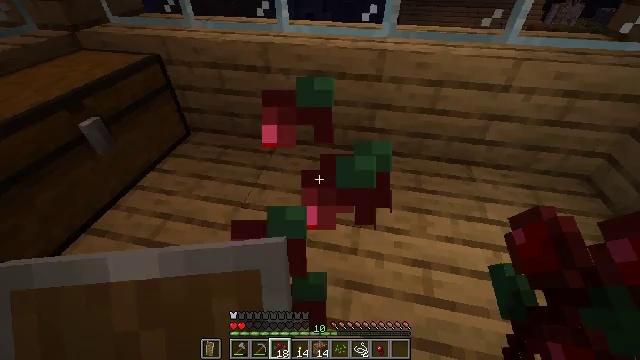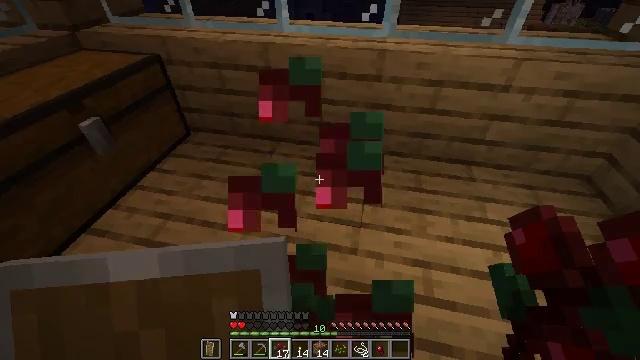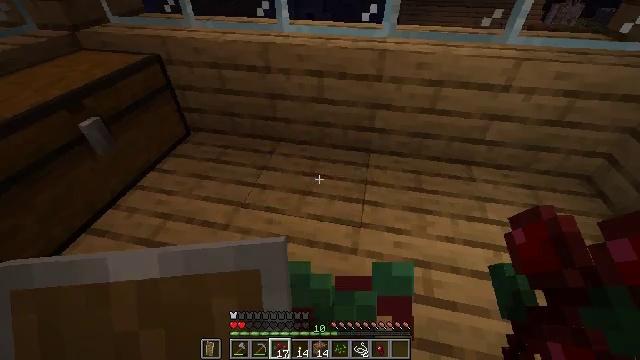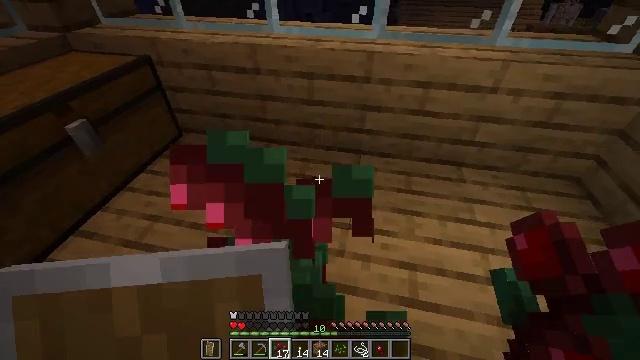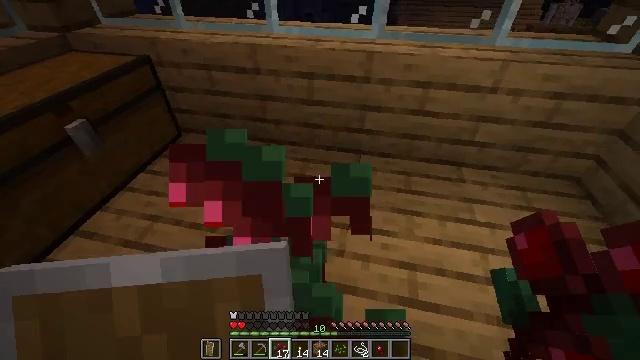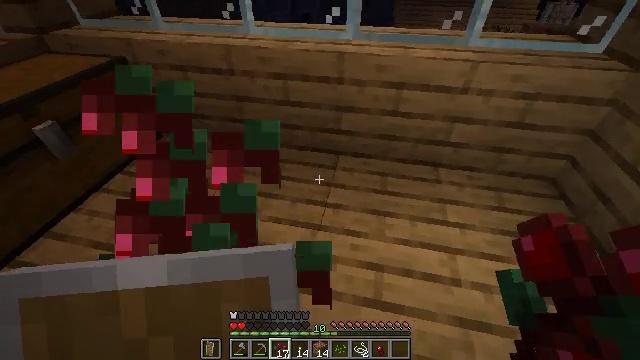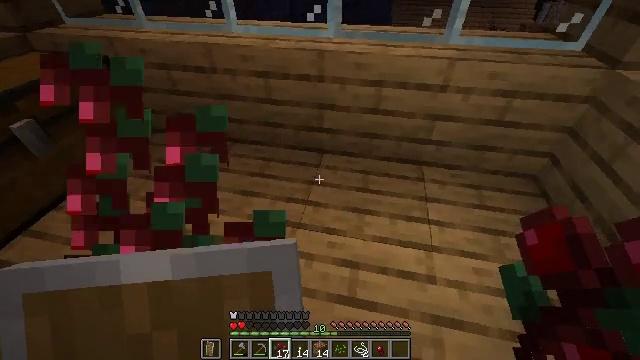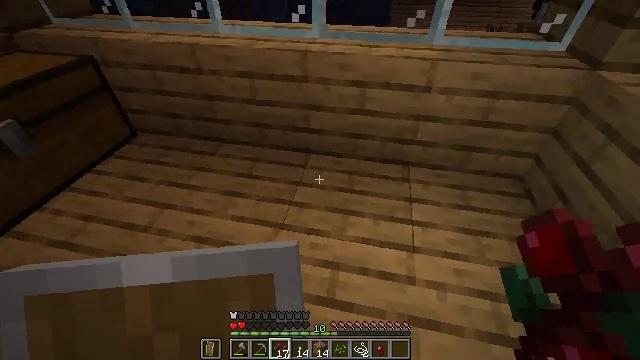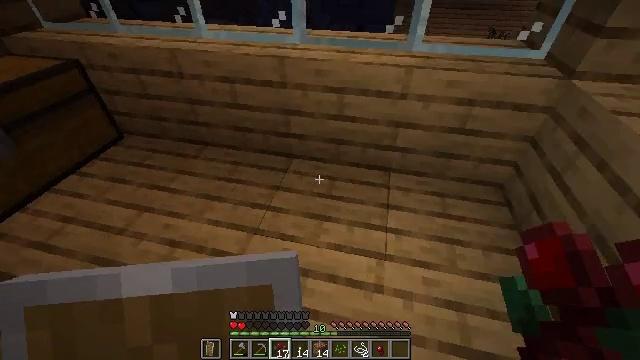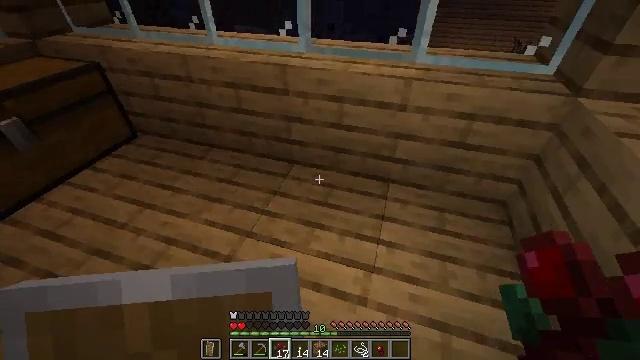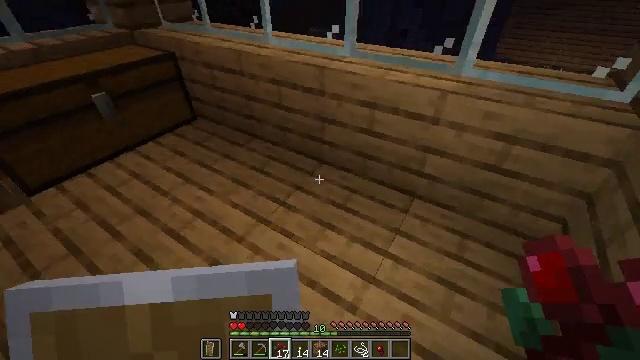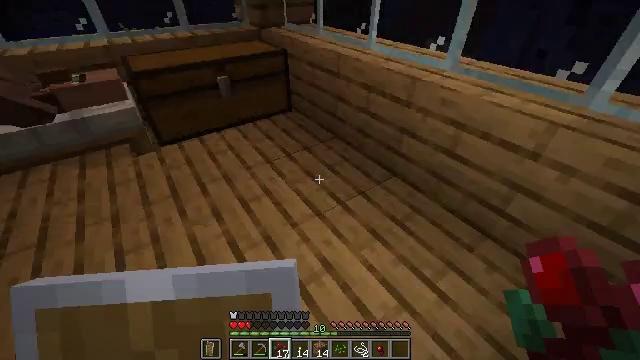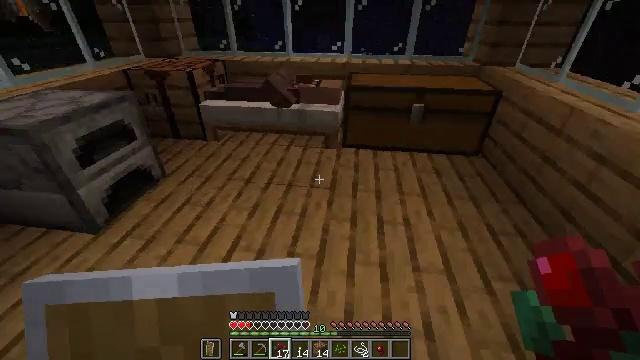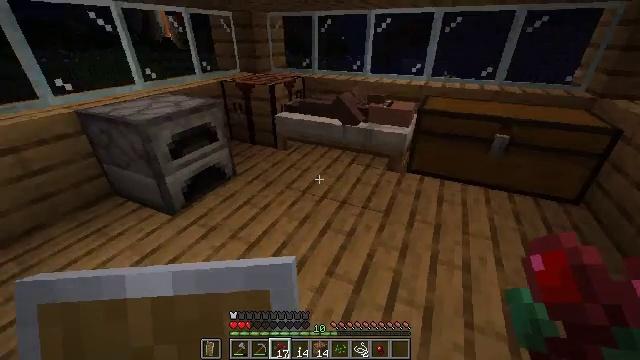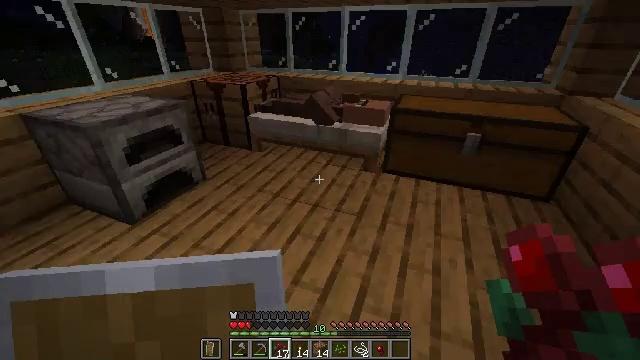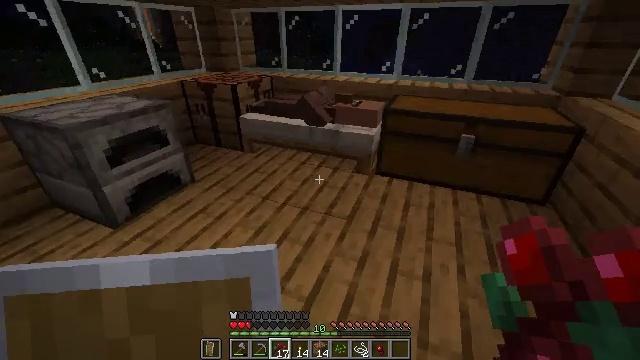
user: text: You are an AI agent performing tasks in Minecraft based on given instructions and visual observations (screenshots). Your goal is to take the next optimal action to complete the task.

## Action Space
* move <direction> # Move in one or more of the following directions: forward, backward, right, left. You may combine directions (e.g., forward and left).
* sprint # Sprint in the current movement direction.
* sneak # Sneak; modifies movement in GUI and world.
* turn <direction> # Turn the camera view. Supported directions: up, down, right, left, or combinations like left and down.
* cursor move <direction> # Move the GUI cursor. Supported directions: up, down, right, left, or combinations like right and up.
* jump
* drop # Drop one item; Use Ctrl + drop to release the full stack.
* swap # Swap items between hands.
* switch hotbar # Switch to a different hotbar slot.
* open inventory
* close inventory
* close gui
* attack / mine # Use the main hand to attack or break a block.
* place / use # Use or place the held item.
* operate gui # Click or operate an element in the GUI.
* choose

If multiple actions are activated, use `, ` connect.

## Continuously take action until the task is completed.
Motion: motion action
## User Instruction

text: Craft the fishing rod at the crafting table.
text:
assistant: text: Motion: use / place
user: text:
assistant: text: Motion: use / place
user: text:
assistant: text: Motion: move right, use / place
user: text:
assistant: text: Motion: move right, use / place
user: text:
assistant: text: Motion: move right, use / place
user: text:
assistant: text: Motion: move right, use / place
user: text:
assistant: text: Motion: move right, use / place
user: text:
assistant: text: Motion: move right, turn left, use / place
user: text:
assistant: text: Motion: move right, turn left and up, use / place
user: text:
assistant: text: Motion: turn left
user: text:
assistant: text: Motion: move right, turn left and up
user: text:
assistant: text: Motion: move forward and move right, turn left and up
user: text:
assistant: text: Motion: move forward and move right, turn left and up
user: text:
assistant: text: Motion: move forward and move right, turn right
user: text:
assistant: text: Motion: move forward and move right
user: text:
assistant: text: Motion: move forward and move right
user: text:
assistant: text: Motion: no_op
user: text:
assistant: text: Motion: turn right
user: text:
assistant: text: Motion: turn right
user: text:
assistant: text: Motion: turn left
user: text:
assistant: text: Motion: turn left
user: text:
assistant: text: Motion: move forward, turn left
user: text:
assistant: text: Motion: move forward, turn left
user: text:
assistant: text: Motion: move forward, turn left
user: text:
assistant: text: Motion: move forward
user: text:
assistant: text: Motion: move forward
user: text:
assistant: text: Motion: move forward
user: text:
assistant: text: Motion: turn up
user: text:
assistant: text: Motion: turn left and up
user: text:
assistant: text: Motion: turn left and up